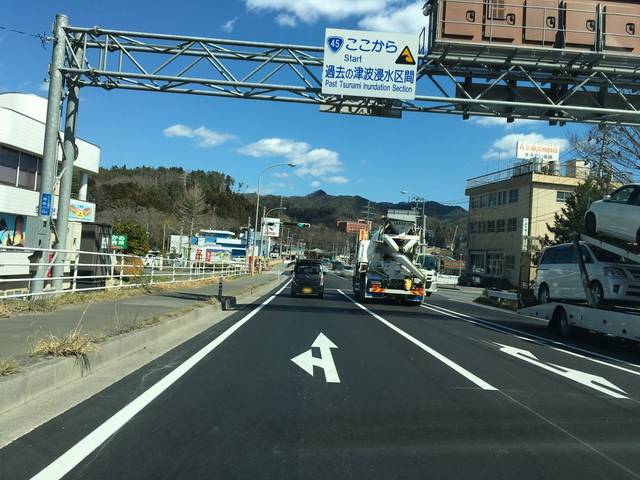
Region: Japan
Coordinates: 38.921, 141.583